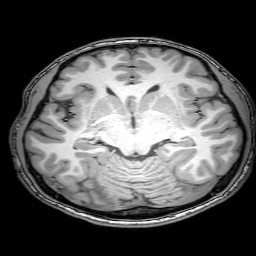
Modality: T1w
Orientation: coronal